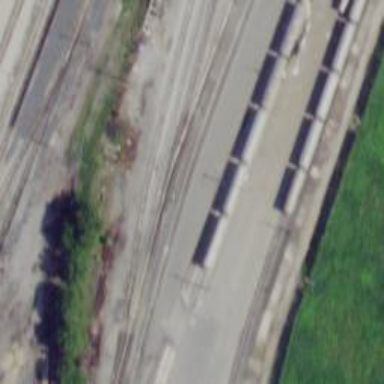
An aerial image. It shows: Railway yard.